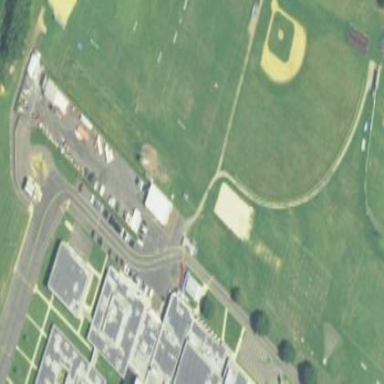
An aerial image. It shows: Softball pitch for leisure land activities.